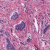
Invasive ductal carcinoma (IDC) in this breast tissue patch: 0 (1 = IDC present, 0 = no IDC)